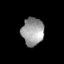
Tissue: lung
Cell type: Endothelial cells
Senescence score: 0.6025
Nuclear area (px): 599
Mean DAPI intensity: 155.083